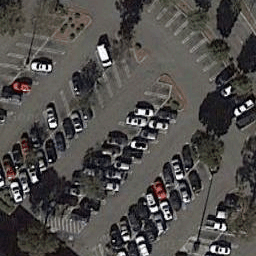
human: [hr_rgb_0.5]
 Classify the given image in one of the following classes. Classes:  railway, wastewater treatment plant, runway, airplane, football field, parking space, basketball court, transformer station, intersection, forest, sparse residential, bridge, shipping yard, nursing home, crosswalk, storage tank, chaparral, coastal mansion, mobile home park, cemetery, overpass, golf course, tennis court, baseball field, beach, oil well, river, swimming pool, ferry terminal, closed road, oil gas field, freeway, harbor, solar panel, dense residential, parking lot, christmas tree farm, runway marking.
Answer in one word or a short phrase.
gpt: parking lot